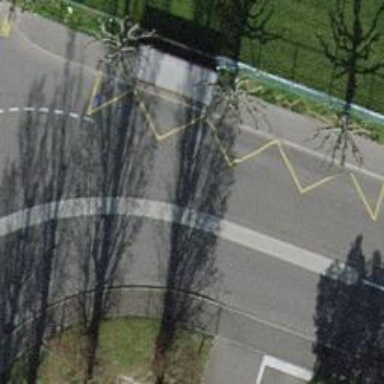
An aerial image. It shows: Bus stop with sheltered platform for public transport.